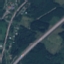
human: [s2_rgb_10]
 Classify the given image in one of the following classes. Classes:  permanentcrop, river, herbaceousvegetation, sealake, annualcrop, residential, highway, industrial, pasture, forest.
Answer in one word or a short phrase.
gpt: Highway